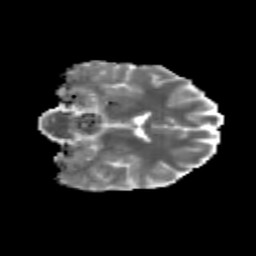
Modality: MD
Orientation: coronal
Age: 25
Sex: female
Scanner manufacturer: siemens
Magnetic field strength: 3 T
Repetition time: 3.5 s
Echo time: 0.125 s